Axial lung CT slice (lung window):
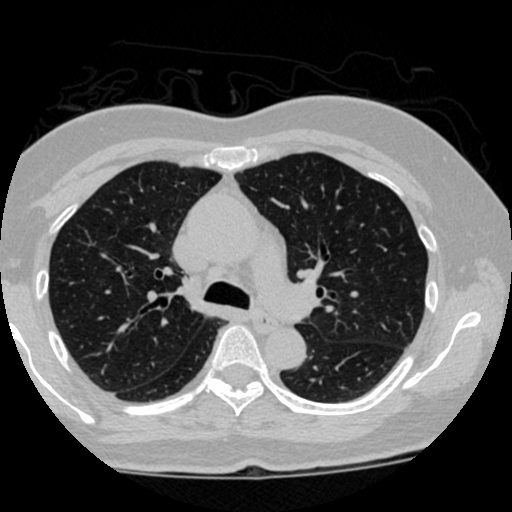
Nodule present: no